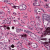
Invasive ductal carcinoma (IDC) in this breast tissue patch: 1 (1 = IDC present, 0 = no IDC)